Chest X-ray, AP view. Patient: 57 years old, sex M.
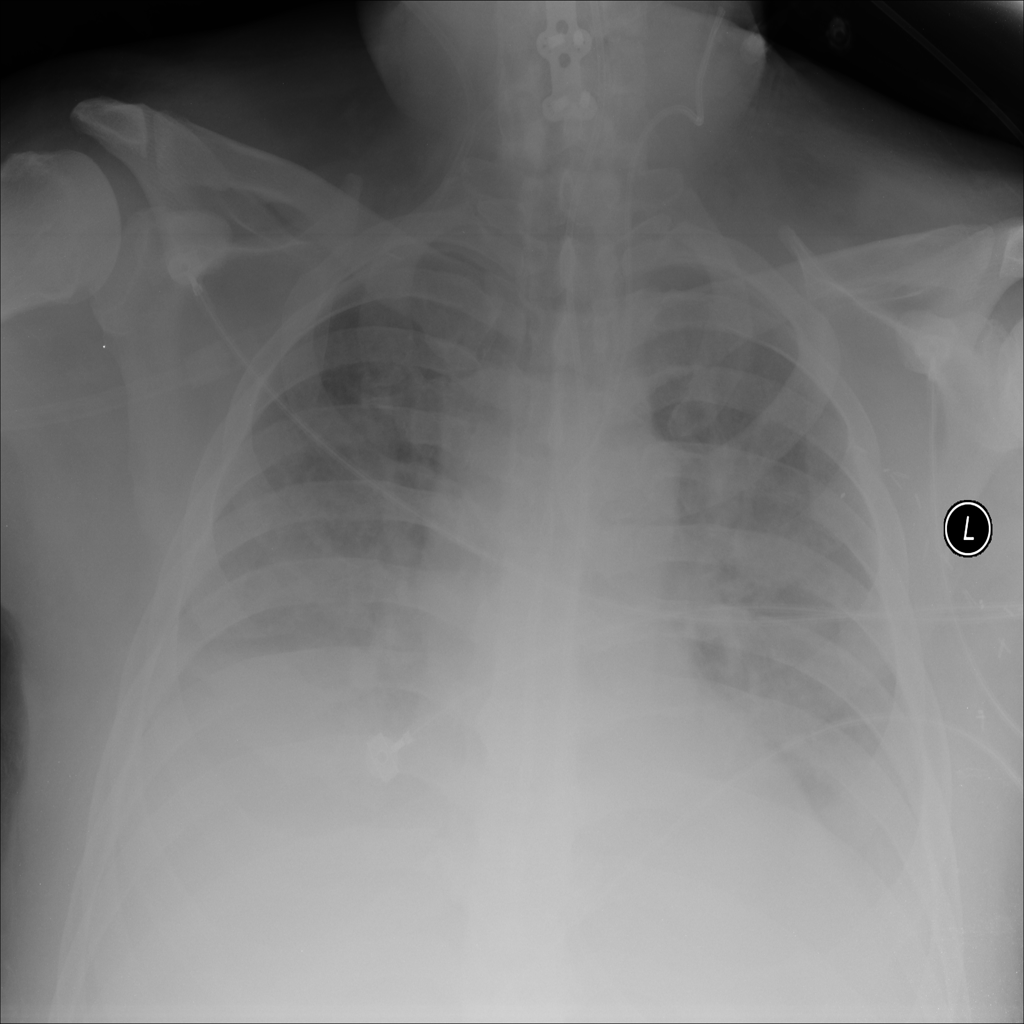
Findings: Consolidation